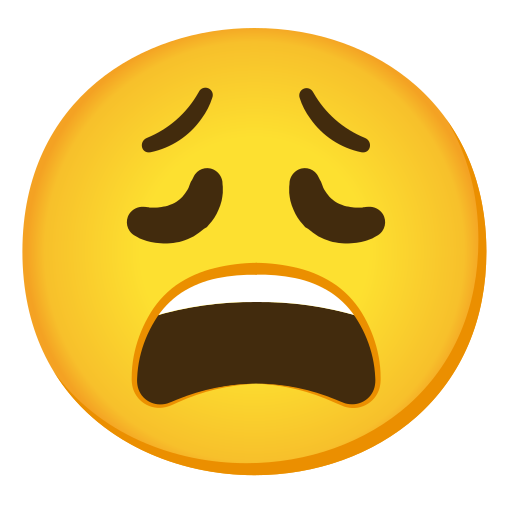
Emoji: 😩